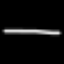
Label: line